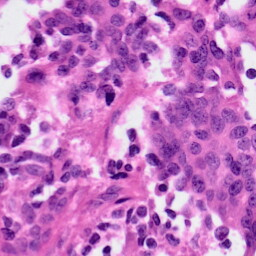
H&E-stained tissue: Ovarian